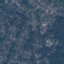
Land use / land cover: Residential